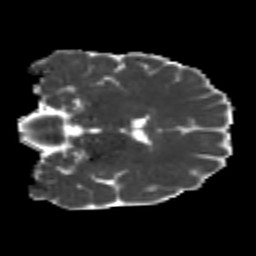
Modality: MD
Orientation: coronal
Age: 22
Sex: male
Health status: healthy
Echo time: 0.074 s